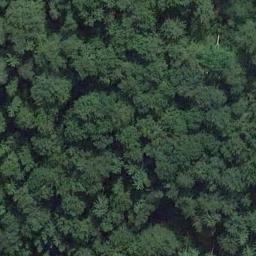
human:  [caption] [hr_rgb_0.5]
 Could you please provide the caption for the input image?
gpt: This is a dense forest .

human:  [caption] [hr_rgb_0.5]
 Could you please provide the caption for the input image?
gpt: Many green trees are in a forest and the forest is so dense that it looks like sea waves .

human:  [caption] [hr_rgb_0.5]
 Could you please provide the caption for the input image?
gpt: The forest is full of green trees .

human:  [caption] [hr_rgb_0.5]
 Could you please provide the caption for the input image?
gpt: The forest has a lot of dense dark green trees .

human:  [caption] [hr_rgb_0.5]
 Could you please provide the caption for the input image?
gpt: A dense forest with many green trees .